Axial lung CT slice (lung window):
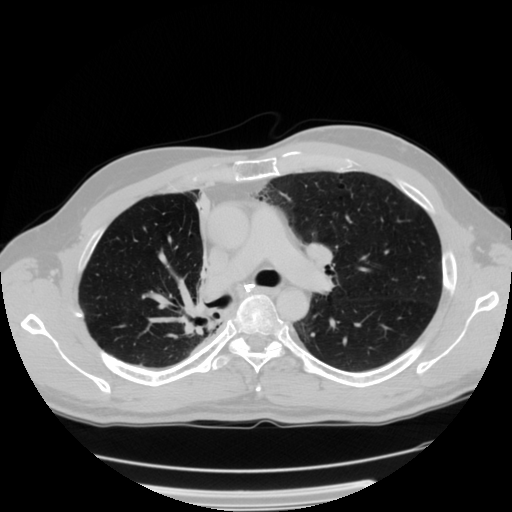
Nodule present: no